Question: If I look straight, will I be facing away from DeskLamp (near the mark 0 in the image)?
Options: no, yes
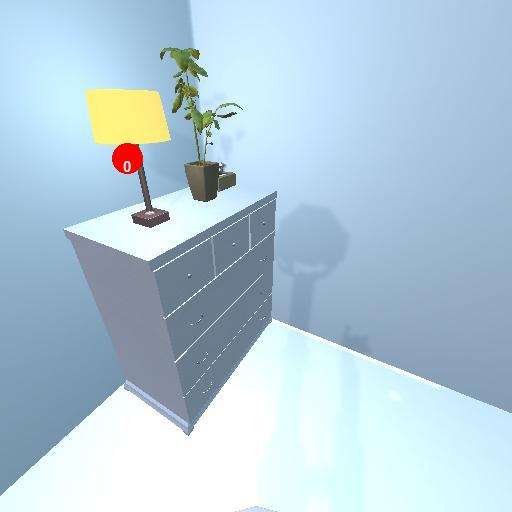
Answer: no